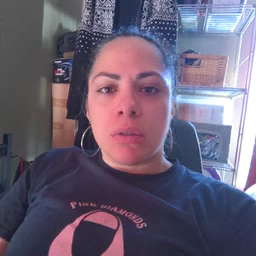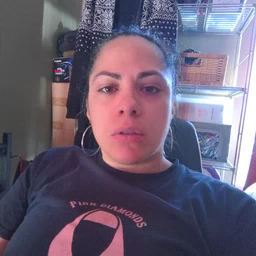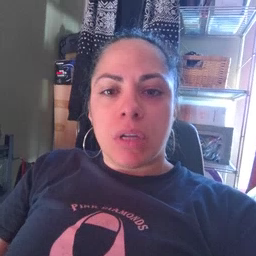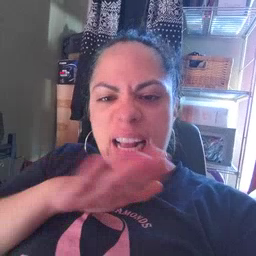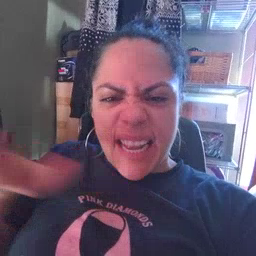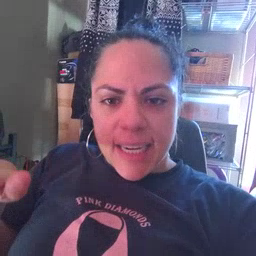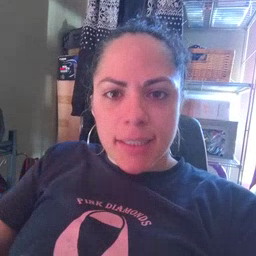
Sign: clean